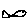
Label: fish